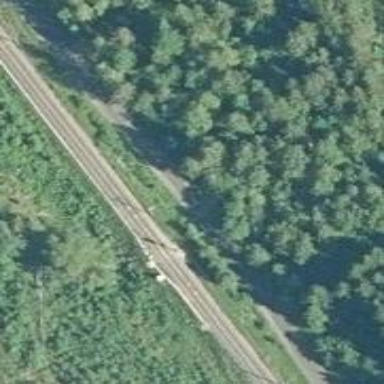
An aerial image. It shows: Railway signal.